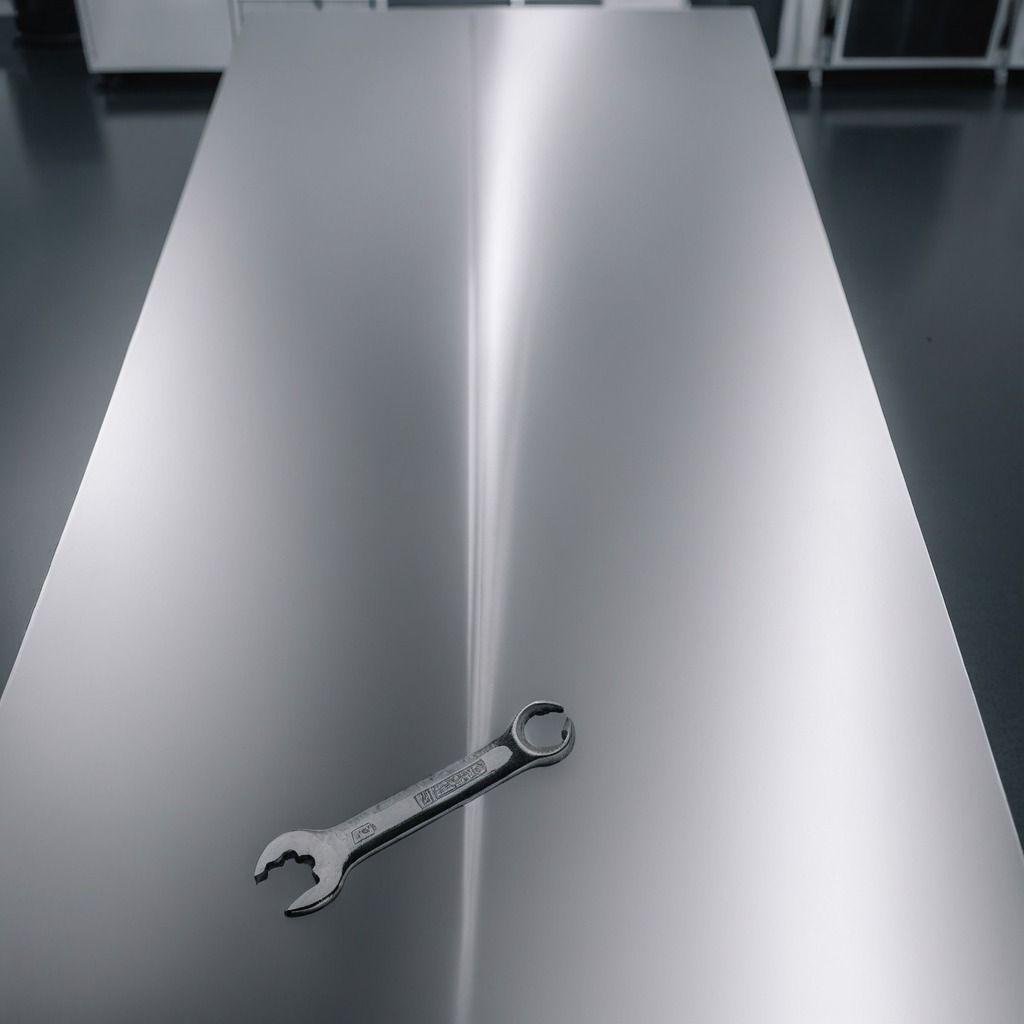
An wrench is lying on the stainless steel table.